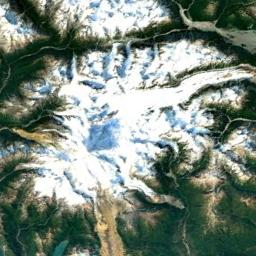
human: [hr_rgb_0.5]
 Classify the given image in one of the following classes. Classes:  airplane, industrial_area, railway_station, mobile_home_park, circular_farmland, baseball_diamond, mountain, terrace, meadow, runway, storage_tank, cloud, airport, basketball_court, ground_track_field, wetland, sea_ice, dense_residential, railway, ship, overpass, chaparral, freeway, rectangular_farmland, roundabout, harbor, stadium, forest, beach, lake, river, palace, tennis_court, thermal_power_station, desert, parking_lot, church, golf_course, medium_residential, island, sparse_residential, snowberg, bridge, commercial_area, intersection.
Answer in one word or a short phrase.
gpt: snowberg